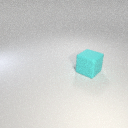
large cyan rubber cube